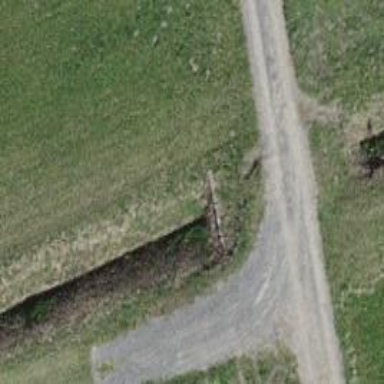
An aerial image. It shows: Ditch in the surroundings.